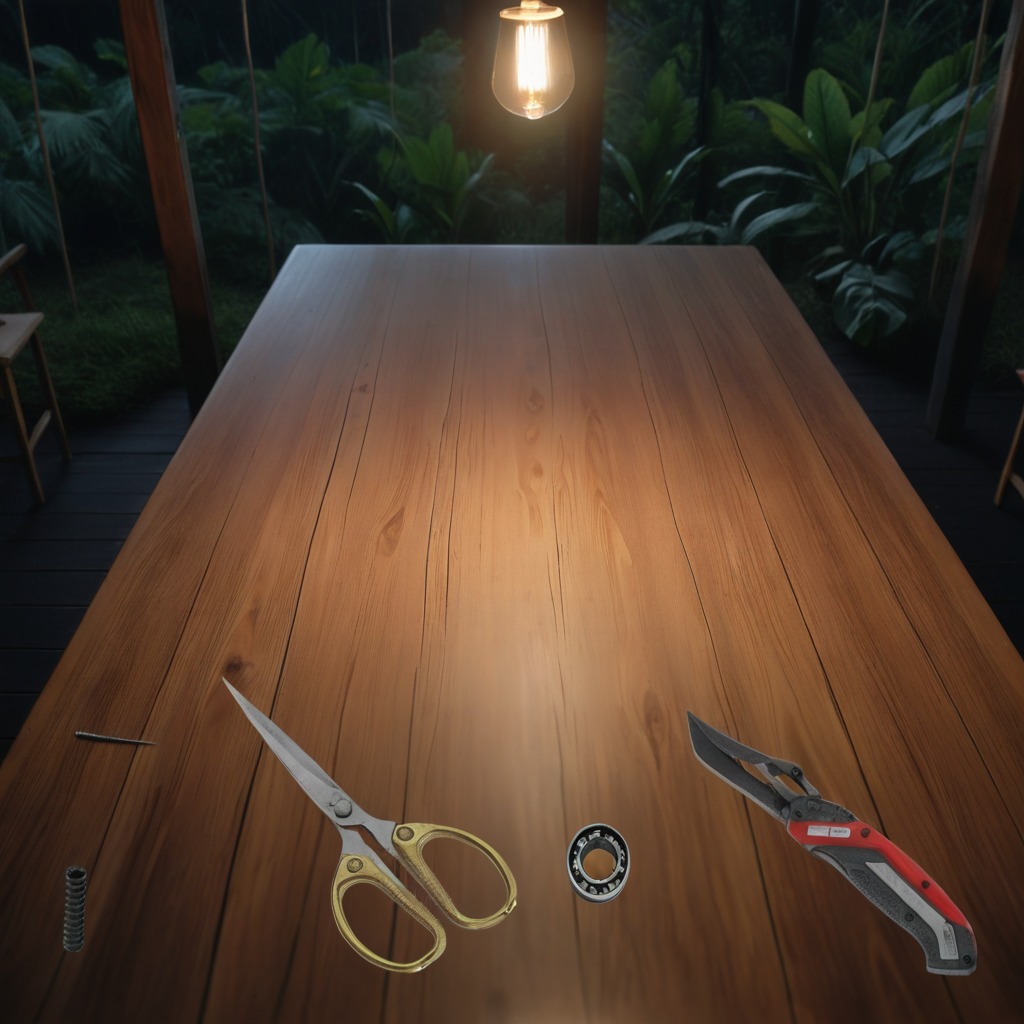
A metal ball bearing, a utility knife, a metal machine screw, a coiled metal spring, and a pair of scissors are lying on the wooden table.